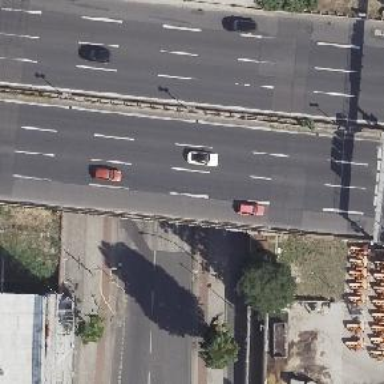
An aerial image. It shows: Secondary road with asphalt surface passing through tunnel. The road has separate sidewalks on both sides and dedicated cycle tracks on both sides.